Interaction volume radius: 5 \u00c5
Interaction volume height: 10 \u00c5
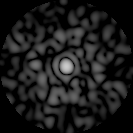
Disorder parameter: 0.8491